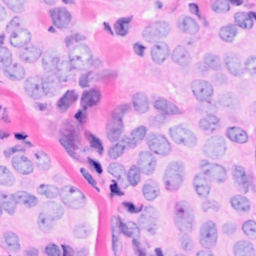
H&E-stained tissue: Breast